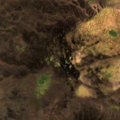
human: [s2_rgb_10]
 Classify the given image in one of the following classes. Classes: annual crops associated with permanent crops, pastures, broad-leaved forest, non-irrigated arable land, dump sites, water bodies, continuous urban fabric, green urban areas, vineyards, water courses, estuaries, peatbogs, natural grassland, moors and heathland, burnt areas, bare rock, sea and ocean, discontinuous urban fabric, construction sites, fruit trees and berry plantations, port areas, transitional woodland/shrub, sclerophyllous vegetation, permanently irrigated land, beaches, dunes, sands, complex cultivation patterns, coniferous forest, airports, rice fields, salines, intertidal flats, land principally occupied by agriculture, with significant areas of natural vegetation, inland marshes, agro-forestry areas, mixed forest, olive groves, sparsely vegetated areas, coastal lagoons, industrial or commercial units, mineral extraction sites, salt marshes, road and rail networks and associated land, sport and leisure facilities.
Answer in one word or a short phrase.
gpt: peatbogs